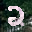
Label: 2